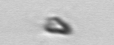
Label: Pyramimonas